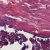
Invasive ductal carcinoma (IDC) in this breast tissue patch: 0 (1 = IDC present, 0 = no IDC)